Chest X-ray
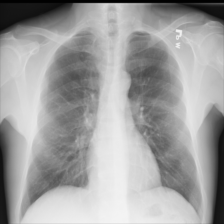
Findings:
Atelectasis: negative
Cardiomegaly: negative
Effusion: negative
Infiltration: negative
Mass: negative
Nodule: negative
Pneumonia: negative
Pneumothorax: negative
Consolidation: negative
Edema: negative
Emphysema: negative
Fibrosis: negative
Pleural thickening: negative
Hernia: negative